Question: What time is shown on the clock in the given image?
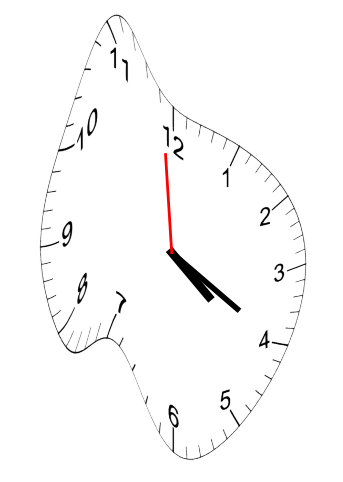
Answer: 04:19:59